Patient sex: F
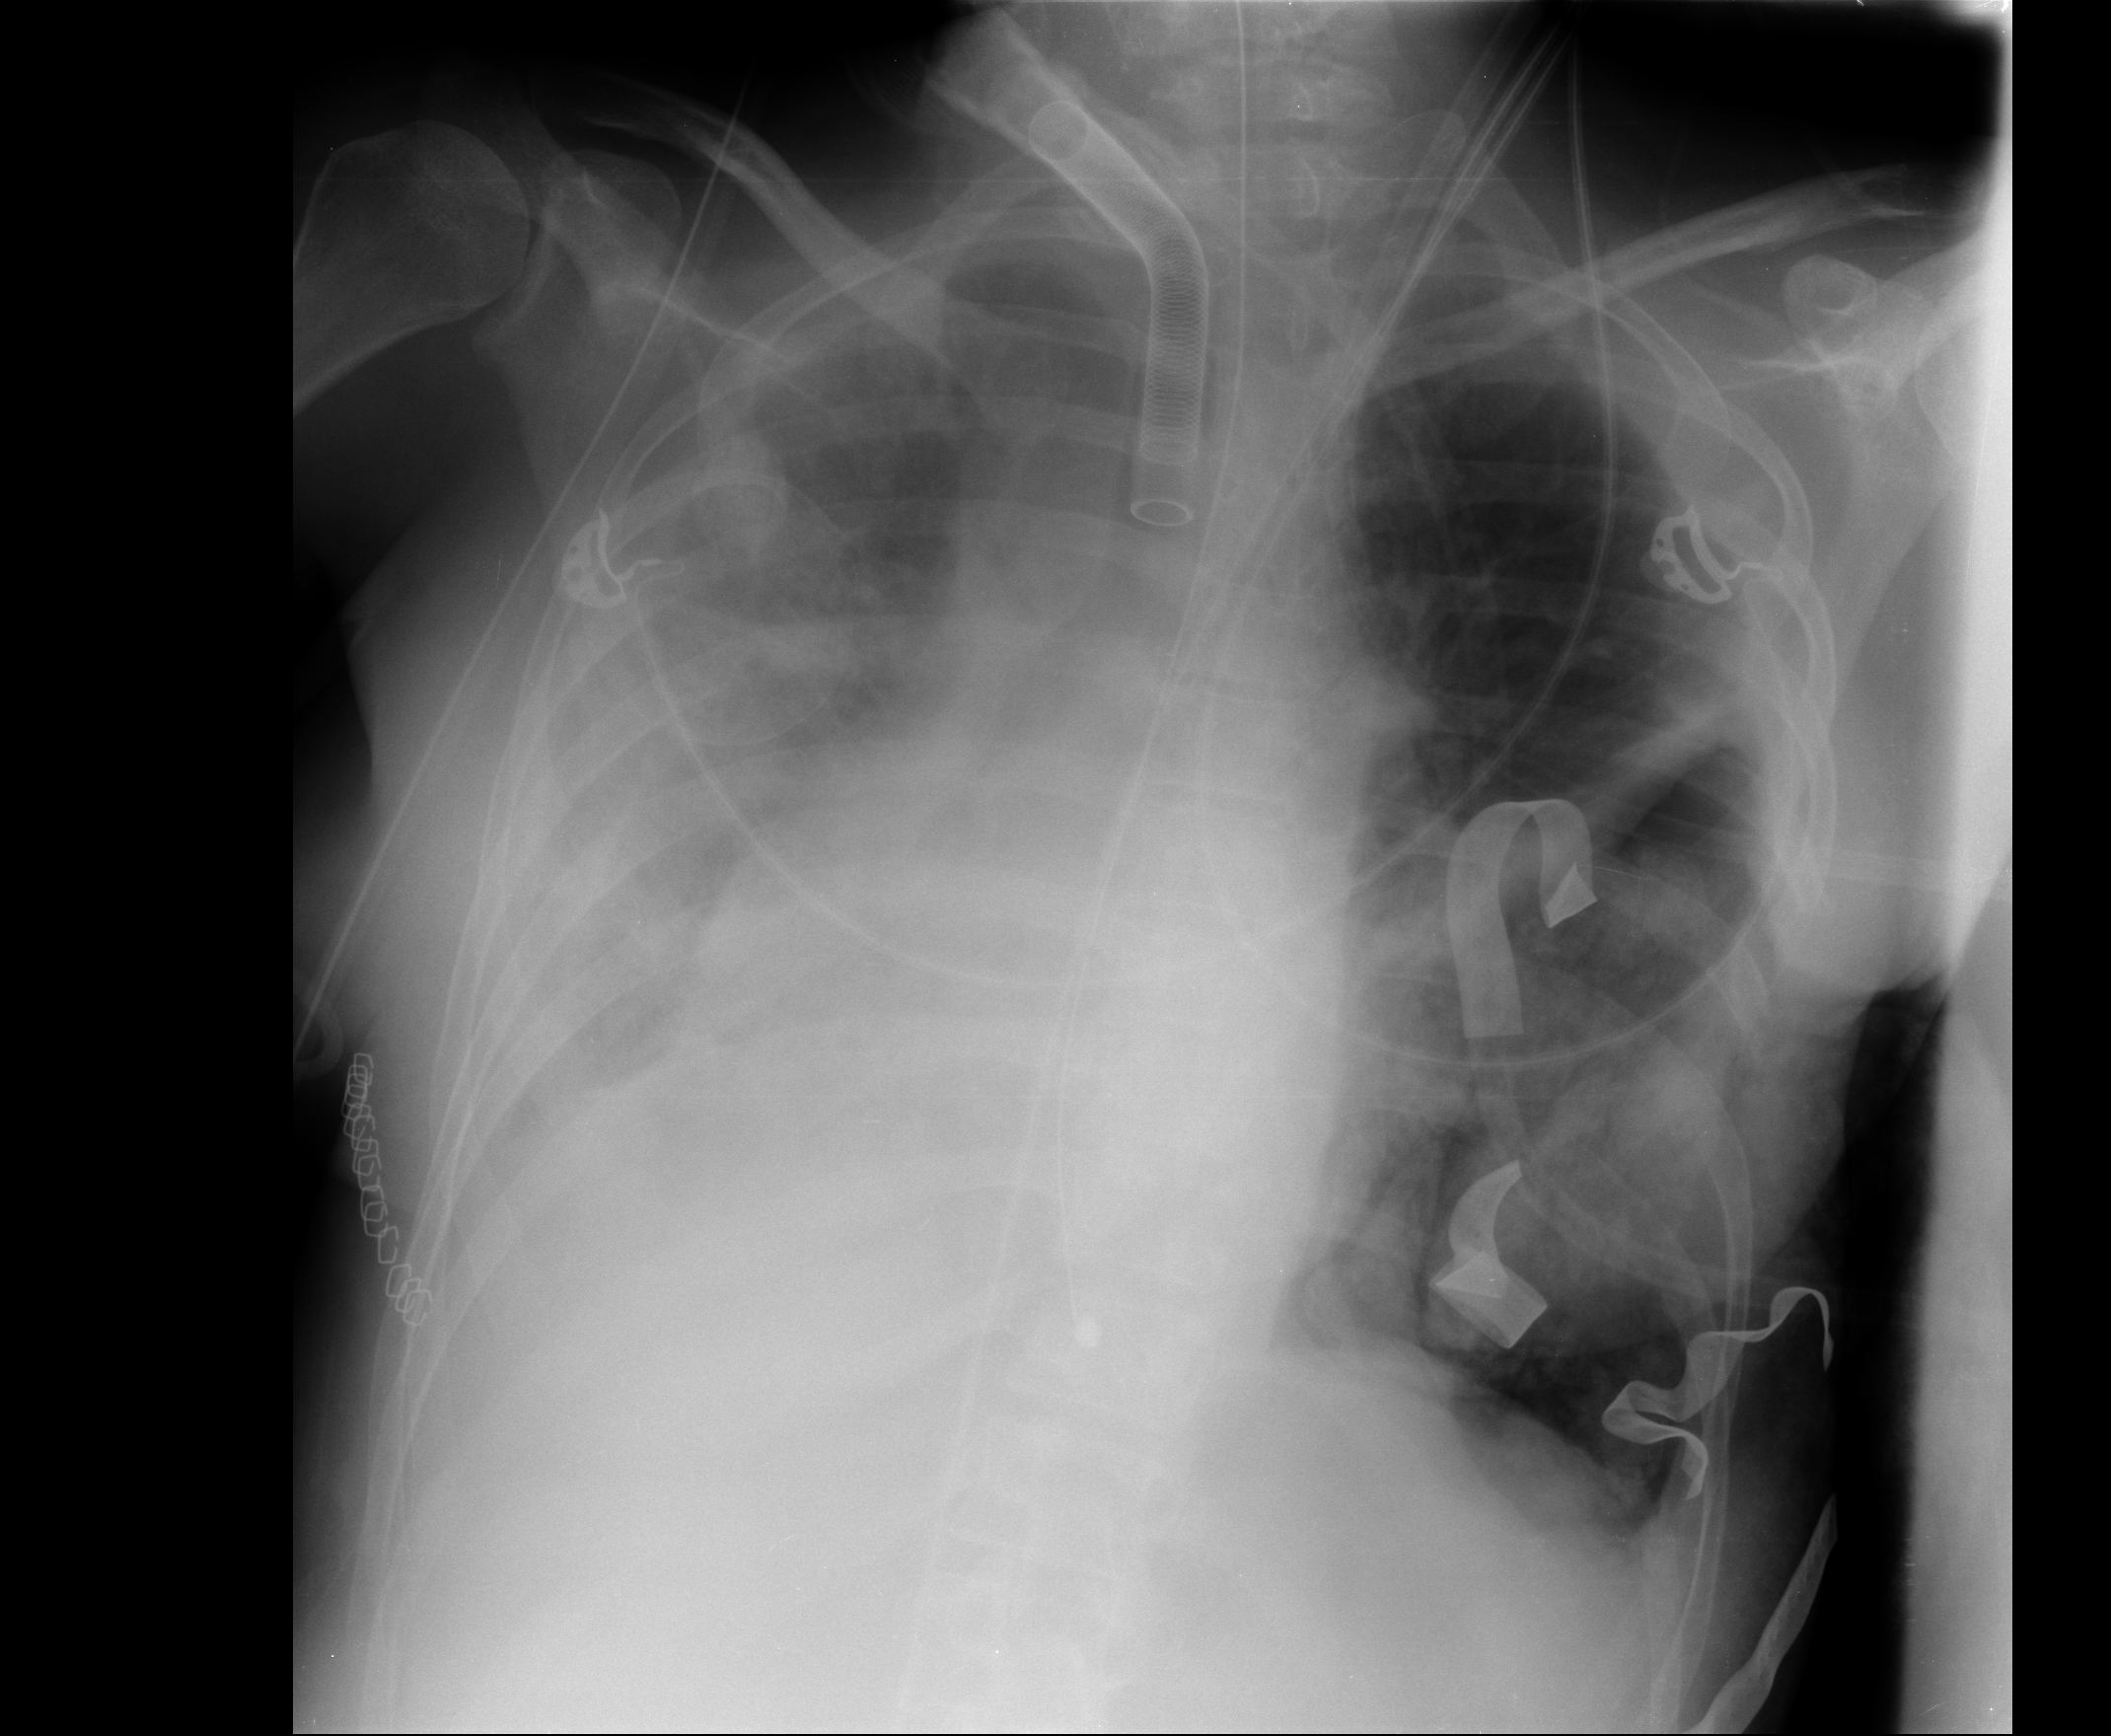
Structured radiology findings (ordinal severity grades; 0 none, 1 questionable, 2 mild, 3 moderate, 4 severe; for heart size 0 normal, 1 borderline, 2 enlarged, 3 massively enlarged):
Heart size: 1
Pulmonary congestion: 2
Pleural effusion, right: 3
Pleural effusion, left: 0
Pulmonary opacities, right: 3
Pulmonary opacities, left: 1
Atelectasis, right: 3
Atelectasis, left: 2